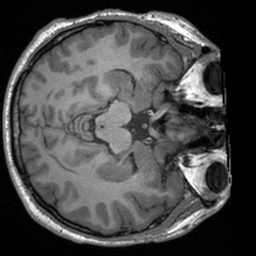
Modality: T1w
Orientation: axial
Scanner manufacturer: siemens
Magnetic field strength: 3 T
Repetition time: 1.9 s
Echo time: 0.00226 s